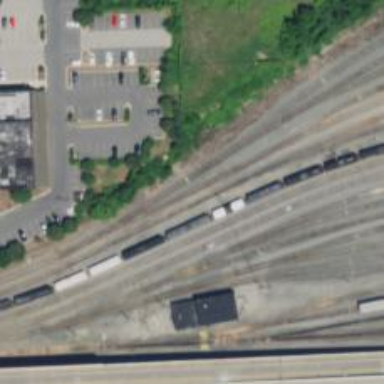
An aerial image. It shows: Railway yard used for servicing trains.